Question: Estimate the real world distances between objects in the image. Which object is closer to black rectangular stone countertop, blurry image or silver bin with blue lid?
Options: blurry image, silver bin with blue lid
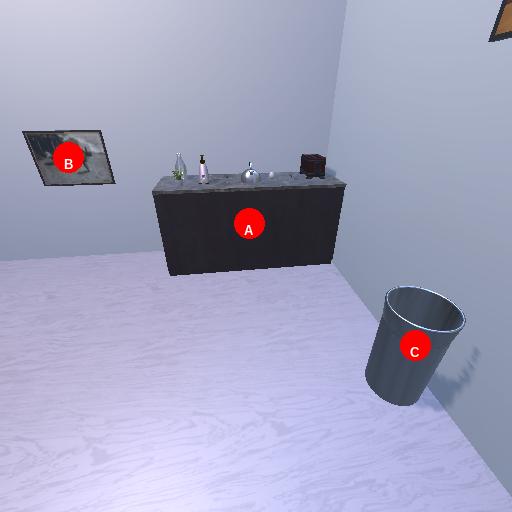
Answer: blurry image